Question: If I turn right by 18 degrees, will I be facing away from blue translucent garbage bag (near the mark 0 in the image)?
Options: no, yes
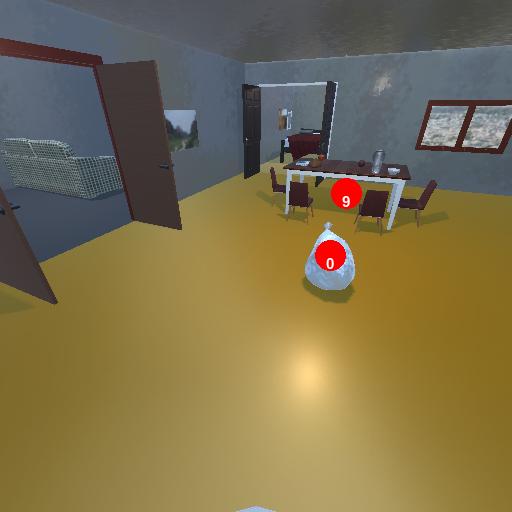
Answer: no